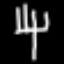
Label: fork